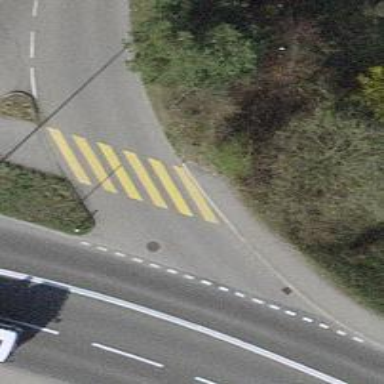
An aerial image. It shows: Marked zebra crossing with clear markings.